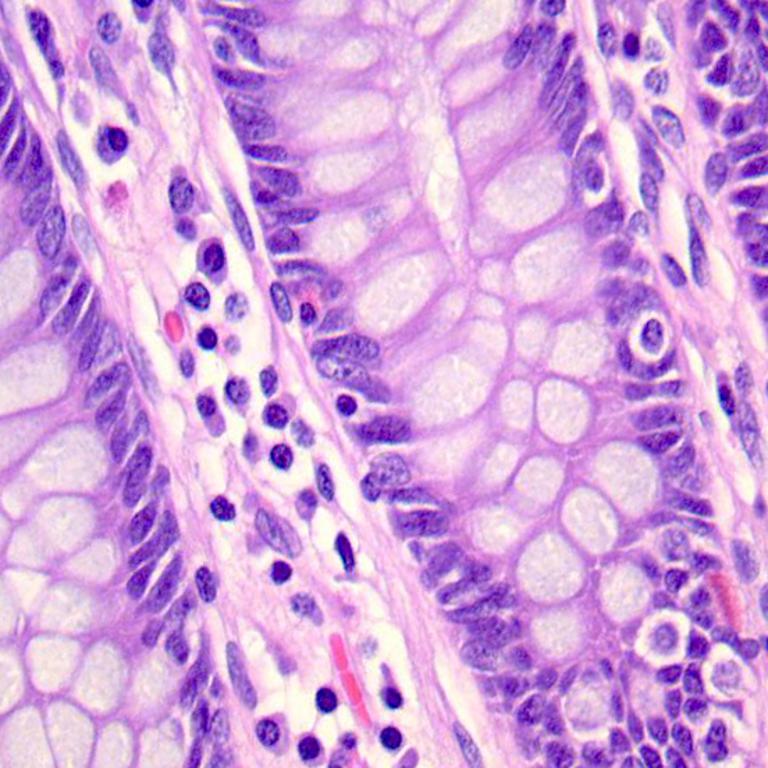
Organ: colon
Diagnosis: benign